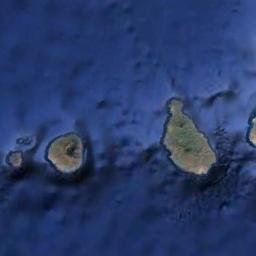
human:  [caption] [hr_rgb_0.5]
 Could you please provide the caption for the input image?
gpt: The island on the right is bigger than the island on the left .

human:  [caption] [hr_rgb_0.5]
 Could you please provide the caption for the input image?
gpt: The shape of the island is almost rectangular .

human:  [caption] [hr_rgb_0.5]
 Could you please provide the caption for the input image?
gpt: The archipelago with some islands of different sizes is surrounded by light blue waters .

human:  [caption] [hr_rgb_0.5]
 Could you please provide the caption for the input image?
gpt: There are a group of green islands on the blue sea, Two of which have lakes .

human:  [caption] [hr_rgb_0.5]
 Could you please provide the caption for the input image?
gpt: There are four islands on a blue sea .